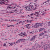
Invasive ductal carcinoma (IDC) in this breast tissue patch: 0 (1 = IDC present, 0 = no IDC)